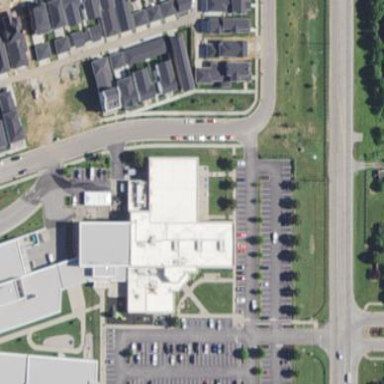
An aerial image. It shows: Fitness center building.